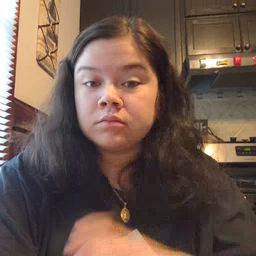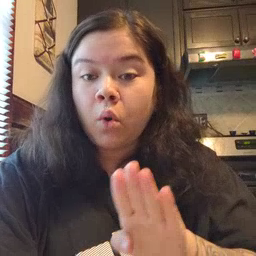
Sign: open